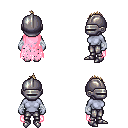
a pixel art fantasy rpg character, female body template, dark elf, purple skin, pink tattered cape, metal pants, white blonde mohawk hairstyle, metal helm, white cloth bandages, metal boots, four views (front, back, left, right), 2x2 character sprite sheet, small pixel art, hard edges, no anti-aliasing